Шоколадная фигурка Санта-Клауса завёрнута в алюминиевую фольгу, заряжена до некоторого заряда и подвешена на непроводящем шнуре. Из-за того, что воздух имеет малую, но ненулевую, проводимость, фигурка начинает медленно терять свой заряд.
Как будет вести себя магнитное поле вокруг Санты во время процесса разрядки?
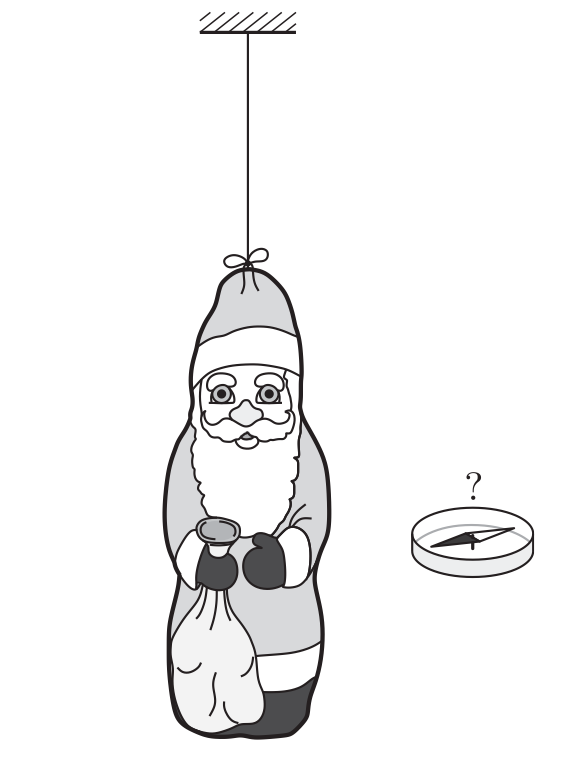
Ответ: Магнитное поле возникать не будет и, соответственно, всюду равно нулю
Темы:
T, ★, Электромагнетизм, Электромагнитная индукция, 200 задач, Теорема о циркуляции